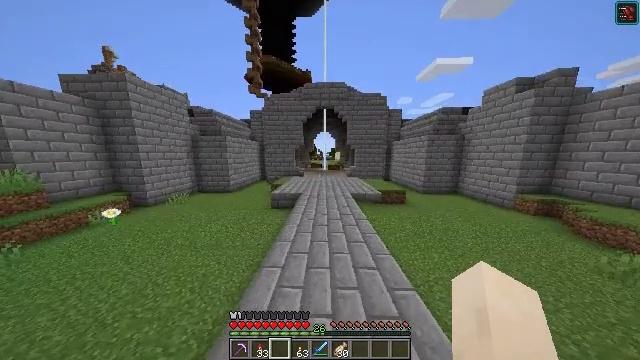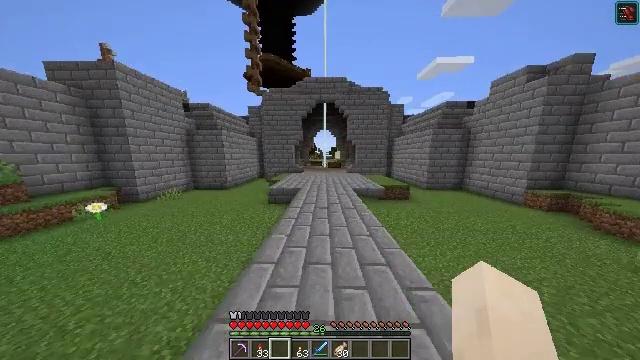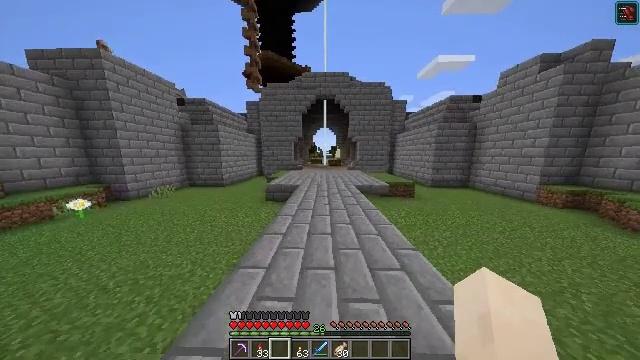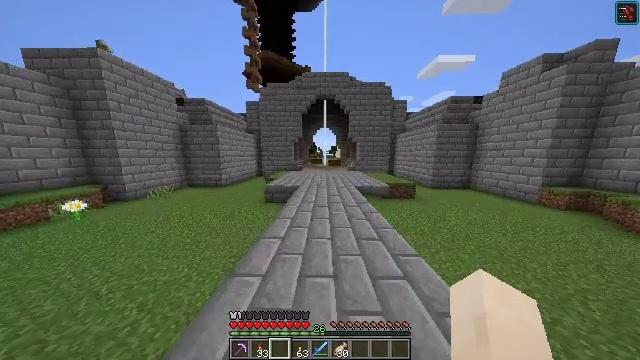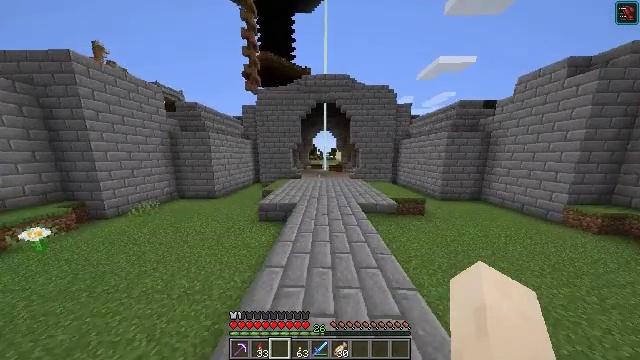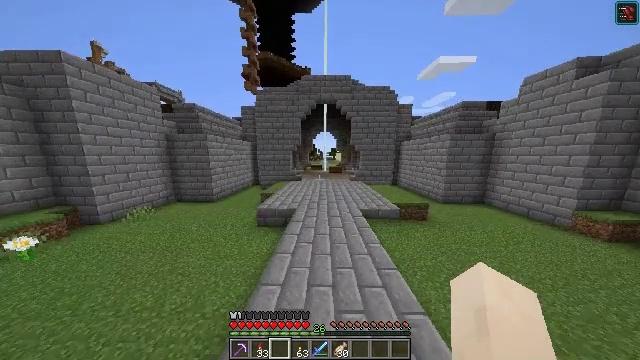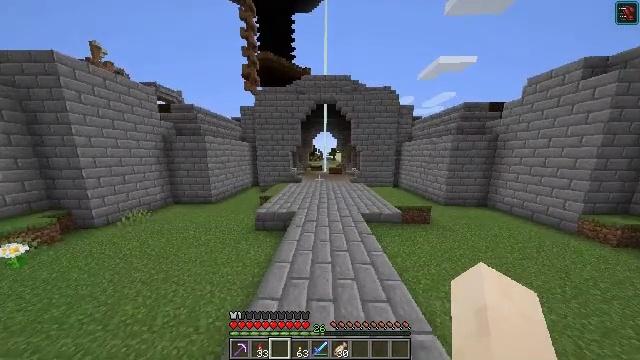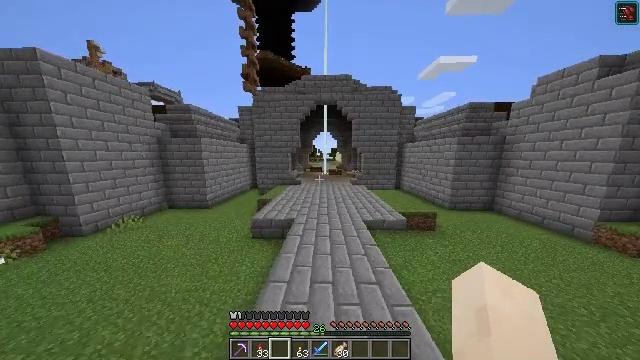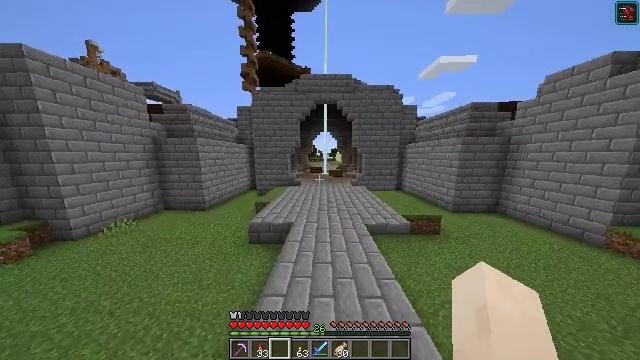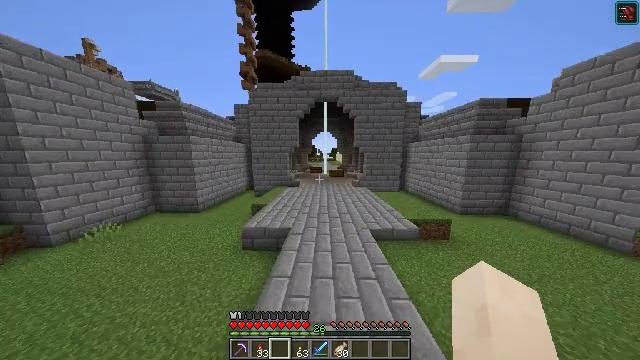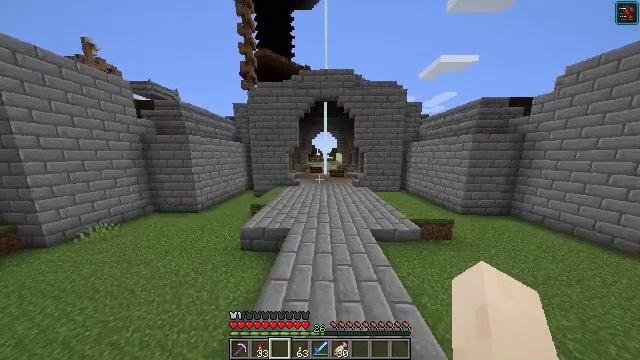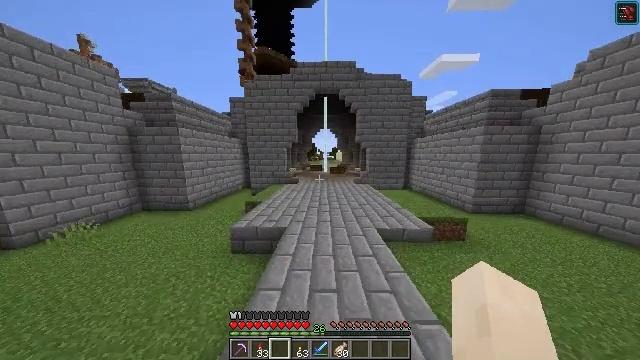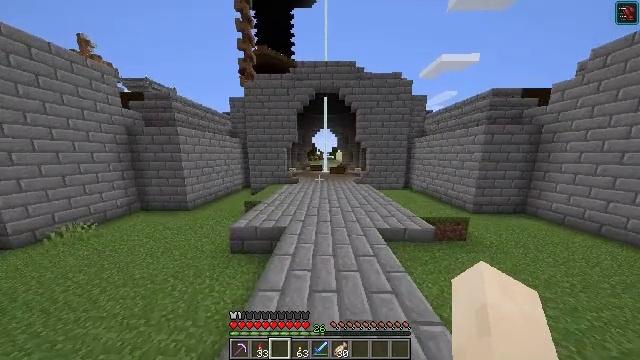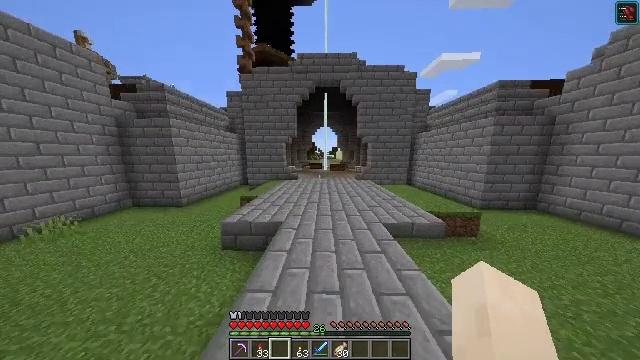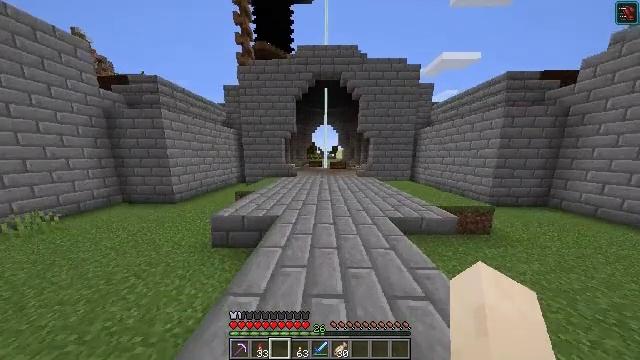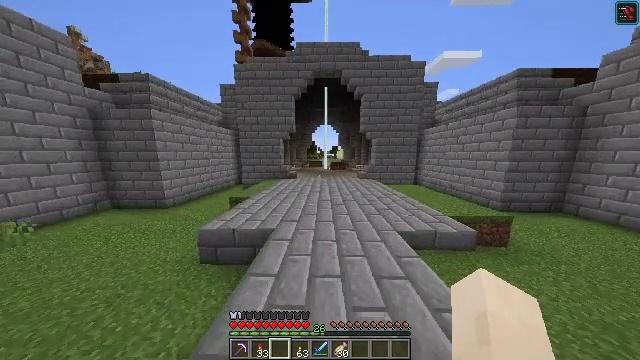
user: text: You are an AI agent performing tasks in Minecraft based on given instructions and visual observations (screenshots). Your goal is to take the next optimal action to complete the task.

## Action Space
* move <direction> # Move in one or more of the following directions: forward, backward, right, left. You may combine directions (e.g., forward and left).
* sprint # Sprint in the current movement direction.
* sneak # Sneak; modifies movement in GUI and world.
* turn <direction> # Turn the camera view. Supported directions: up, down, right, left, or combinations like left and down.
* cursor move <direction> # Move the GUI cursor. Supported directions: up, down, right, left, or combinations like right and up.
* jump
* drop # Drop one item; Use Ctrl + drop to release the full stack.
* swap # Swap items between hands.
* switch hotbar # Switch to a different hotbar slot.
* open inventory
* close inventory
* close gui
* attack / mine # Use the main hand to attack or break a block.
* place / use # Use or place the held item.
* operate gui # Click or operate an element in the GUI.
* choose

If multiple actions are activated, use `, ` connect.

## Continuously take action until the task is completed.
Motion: motion action
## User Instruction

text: Convert emeralds into an emerald block.
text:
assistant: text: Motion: move forward, jump
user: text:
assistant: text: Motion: move forward, jump
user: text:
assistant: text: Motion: move forward, jump
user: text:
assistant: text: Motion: move forward, jump
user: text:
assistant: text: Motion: move forward, jump
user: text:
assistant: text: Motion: move forward, jump
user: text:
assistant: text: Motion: move forward, jump
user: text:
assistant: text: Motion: move forward, jump
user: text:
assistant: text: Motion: move forward, jump
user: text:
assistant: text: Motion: move forward, jump
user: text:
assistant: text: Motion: move forward, jump
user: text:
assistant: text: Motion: move forward, jump
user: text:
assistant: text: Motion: move forward, jump
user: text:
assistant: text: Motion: move forward, jump
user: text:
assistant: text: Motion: move forward, jump
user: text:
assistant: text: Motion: move forward, jump
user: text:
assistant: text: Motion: move forward, jump
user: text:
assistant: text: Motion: move forward, jump
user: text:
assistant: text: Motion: move forward, jump
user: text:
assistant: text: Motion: move forward, jump
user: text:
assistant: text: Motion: move forward, jump
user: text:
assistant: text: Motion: move forward, jump
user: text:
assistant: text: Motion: move forward, jump
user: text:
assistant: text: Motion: move forward, jump
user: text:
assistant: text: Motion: move forward, jump
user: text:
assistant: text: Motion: move forward, jump
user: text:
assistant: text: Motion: move forward, jump
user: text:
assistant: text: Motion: move forward, jump
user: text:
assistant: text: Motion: move forward, jump
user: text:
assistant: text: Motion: move forward, jump